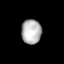
Tissue: lung
Cell type: Others
Senescence score: 0.1818
Nuclear area (px): 479
Mean DAPI intensity: 181.071